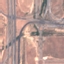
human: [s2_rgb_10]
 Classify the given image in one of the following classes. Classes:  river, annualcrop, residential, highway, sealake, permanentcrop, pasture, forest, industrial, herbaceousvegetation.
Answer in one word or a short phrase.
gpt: Highway